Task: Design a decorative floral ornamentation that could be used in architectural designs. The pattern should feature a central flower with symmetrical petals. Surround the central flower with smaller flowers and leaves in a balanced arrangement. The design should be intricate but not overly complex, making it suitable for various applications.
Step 568:
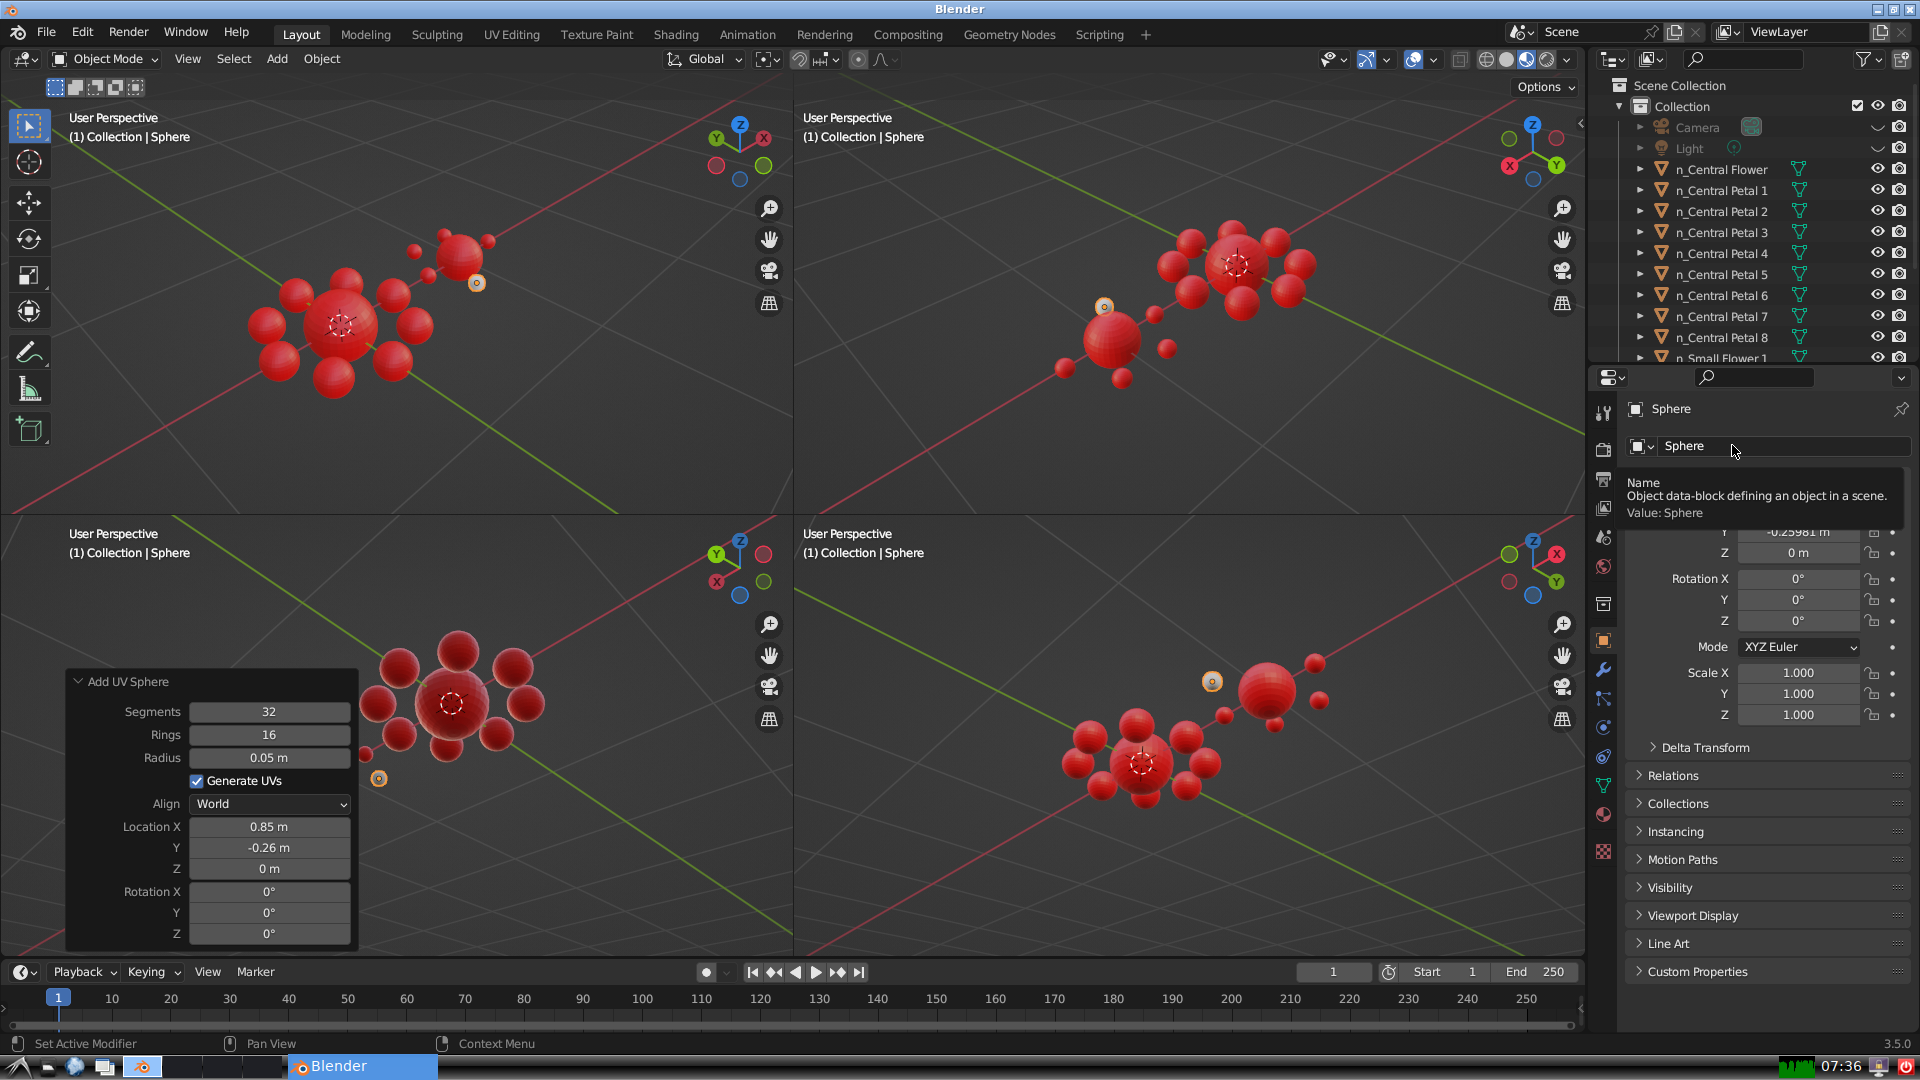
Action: click: no